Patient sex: F
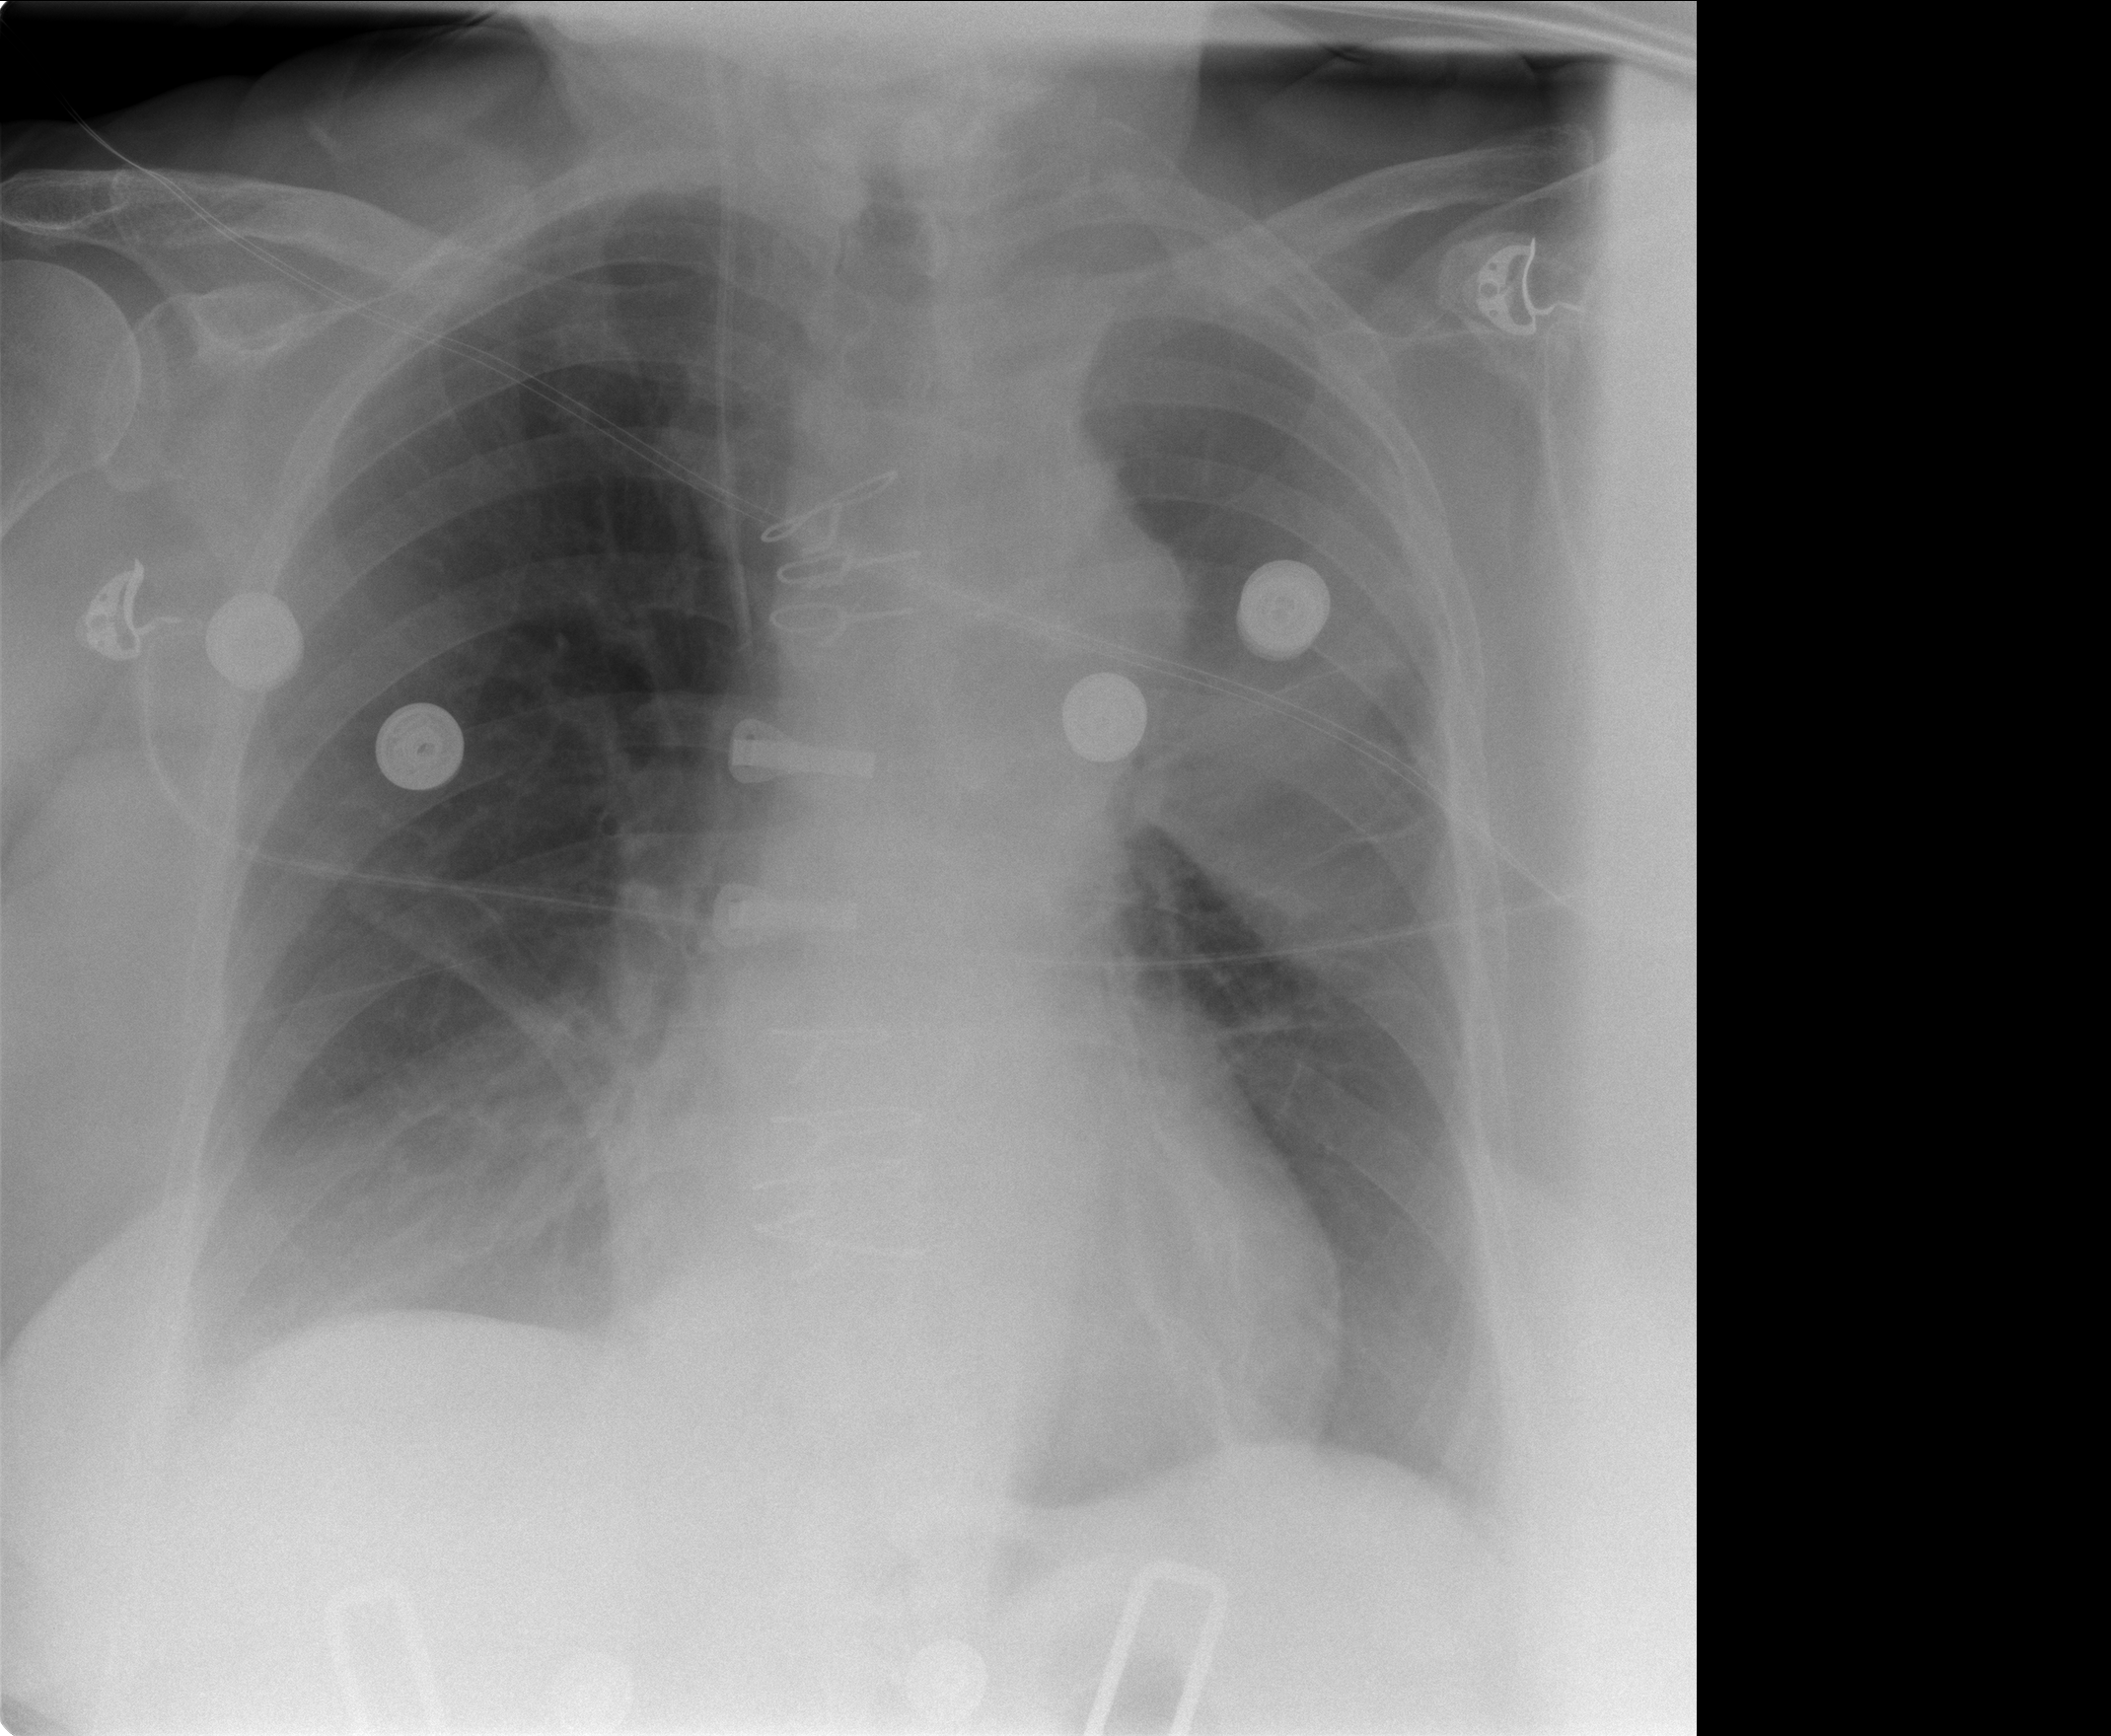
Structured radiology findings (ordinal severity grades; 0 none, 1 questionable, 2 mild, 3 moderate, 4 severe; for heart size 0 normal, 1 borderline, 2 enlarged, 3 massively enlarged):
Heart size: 0
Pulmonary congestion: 0
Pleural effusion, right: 0
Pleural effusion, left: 0
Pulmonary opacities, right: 0
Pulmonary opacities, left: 0
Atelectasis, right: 2
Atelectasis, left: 3